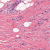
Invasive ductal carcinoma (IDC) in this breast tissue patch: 1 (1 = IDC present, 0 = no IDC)